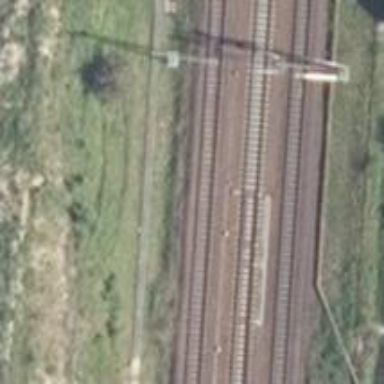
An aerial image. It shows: Railway track with contact lines for electrification.